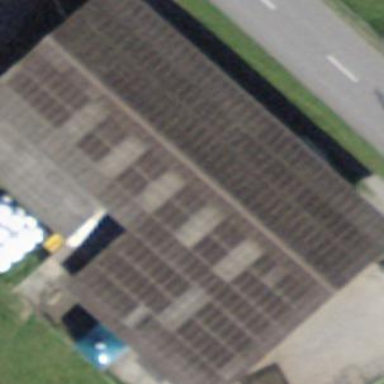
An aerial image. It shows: Barn.